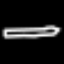
Label: pencil